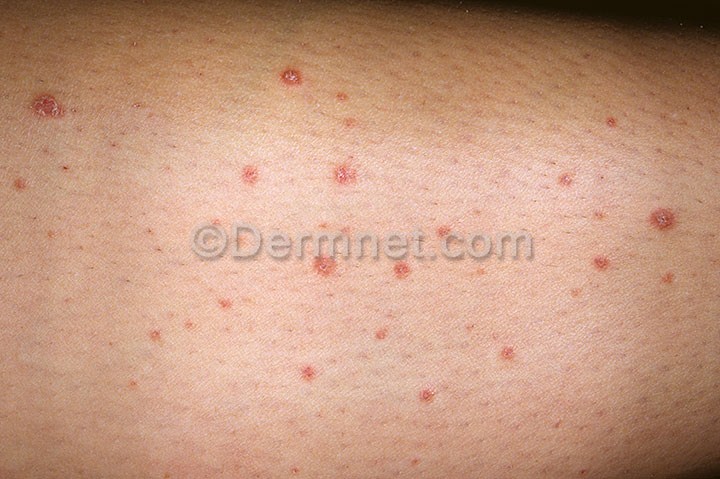
Disease: Psoriasis pictures Lichen Planus and related diseases